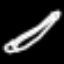
Label: pencil